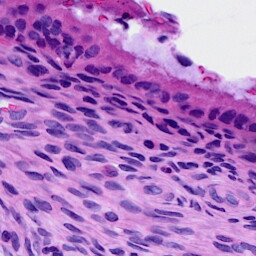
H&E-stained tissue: Cervix